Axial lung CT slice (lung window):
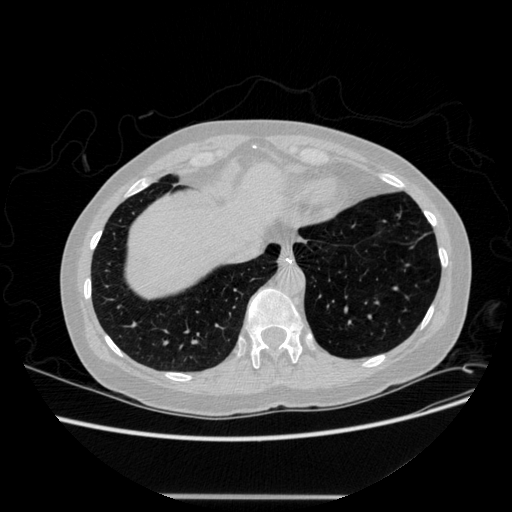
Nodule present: no